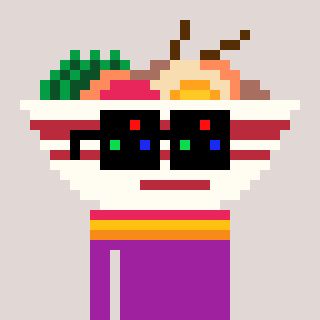
a pixel art character with square black sunglasses, a noodles-shaped head and a magenta-colored body on a warm background